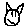
Label: cat